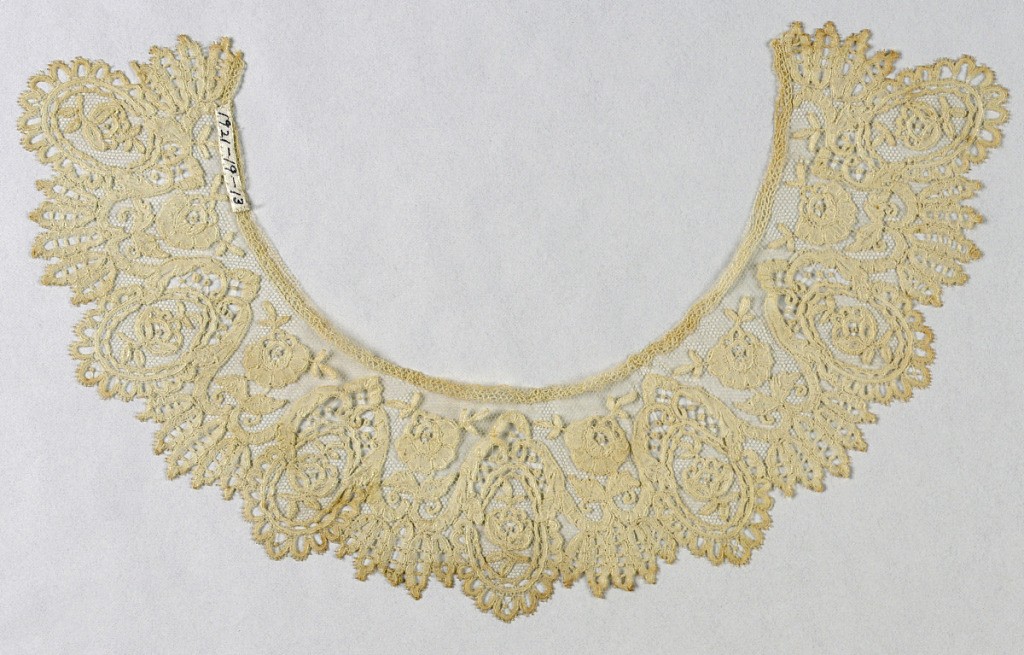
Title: Collar
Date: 19th century
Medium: linen Technique: bobbin lace appliqué on machine-made net
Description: Collar with an appliqué border and decorated with conventionalized roses and other motifs.